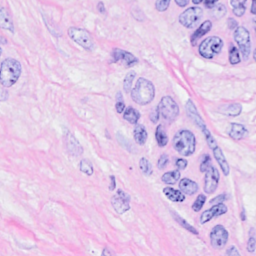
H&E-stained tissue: Breast